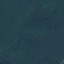
Land use / land cover class: Forest